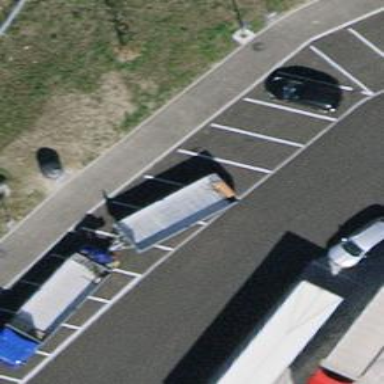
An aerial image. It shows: Asphalt parking aisle designated as service road.